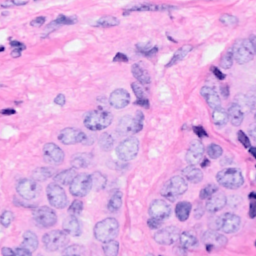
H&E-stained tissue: Breast